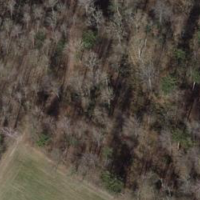
EUNIS habitat code: 44
Species observed at this site:
Agrostis capillaris